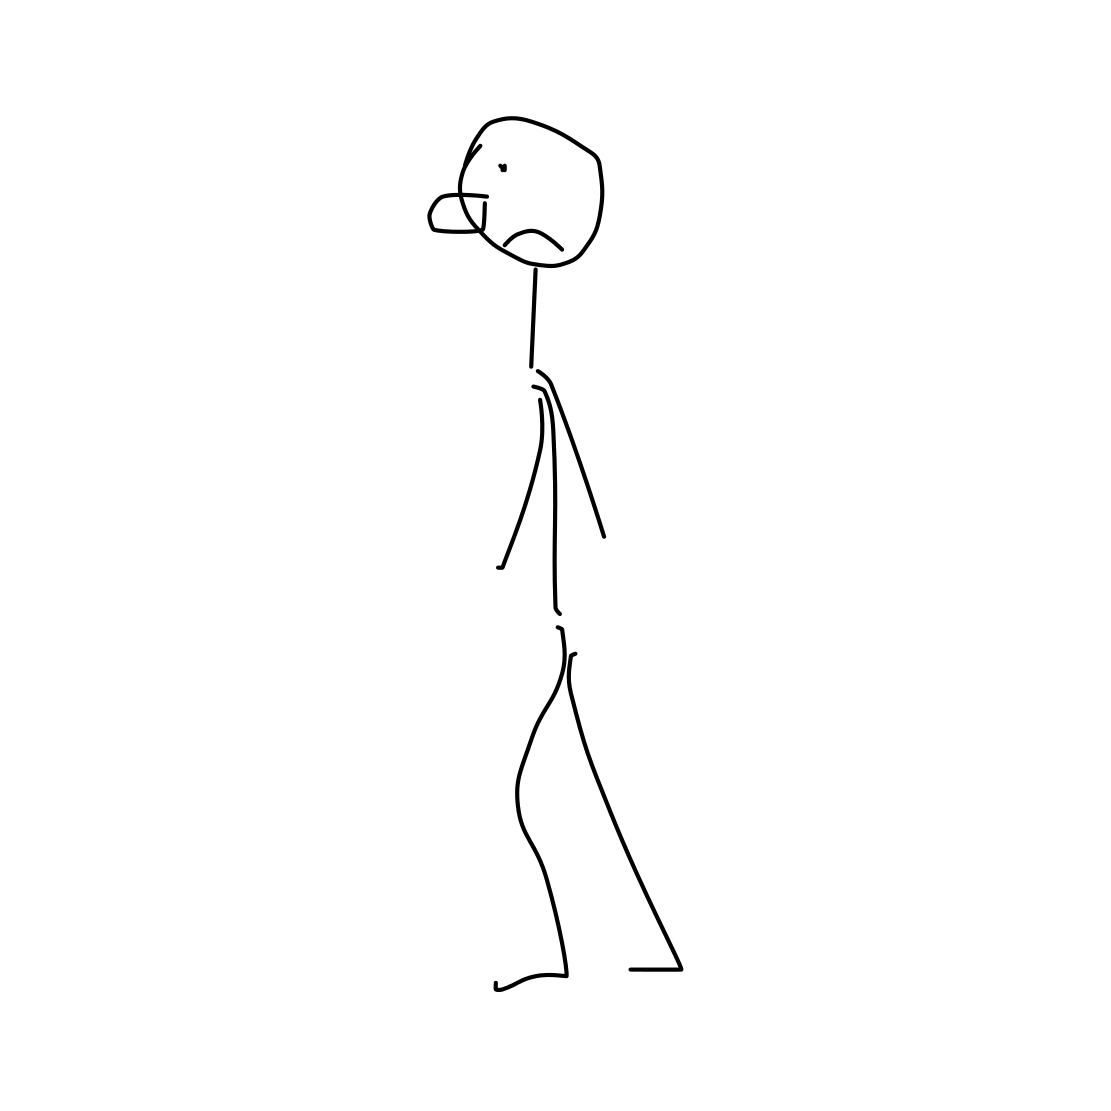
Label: person walking